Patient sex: M
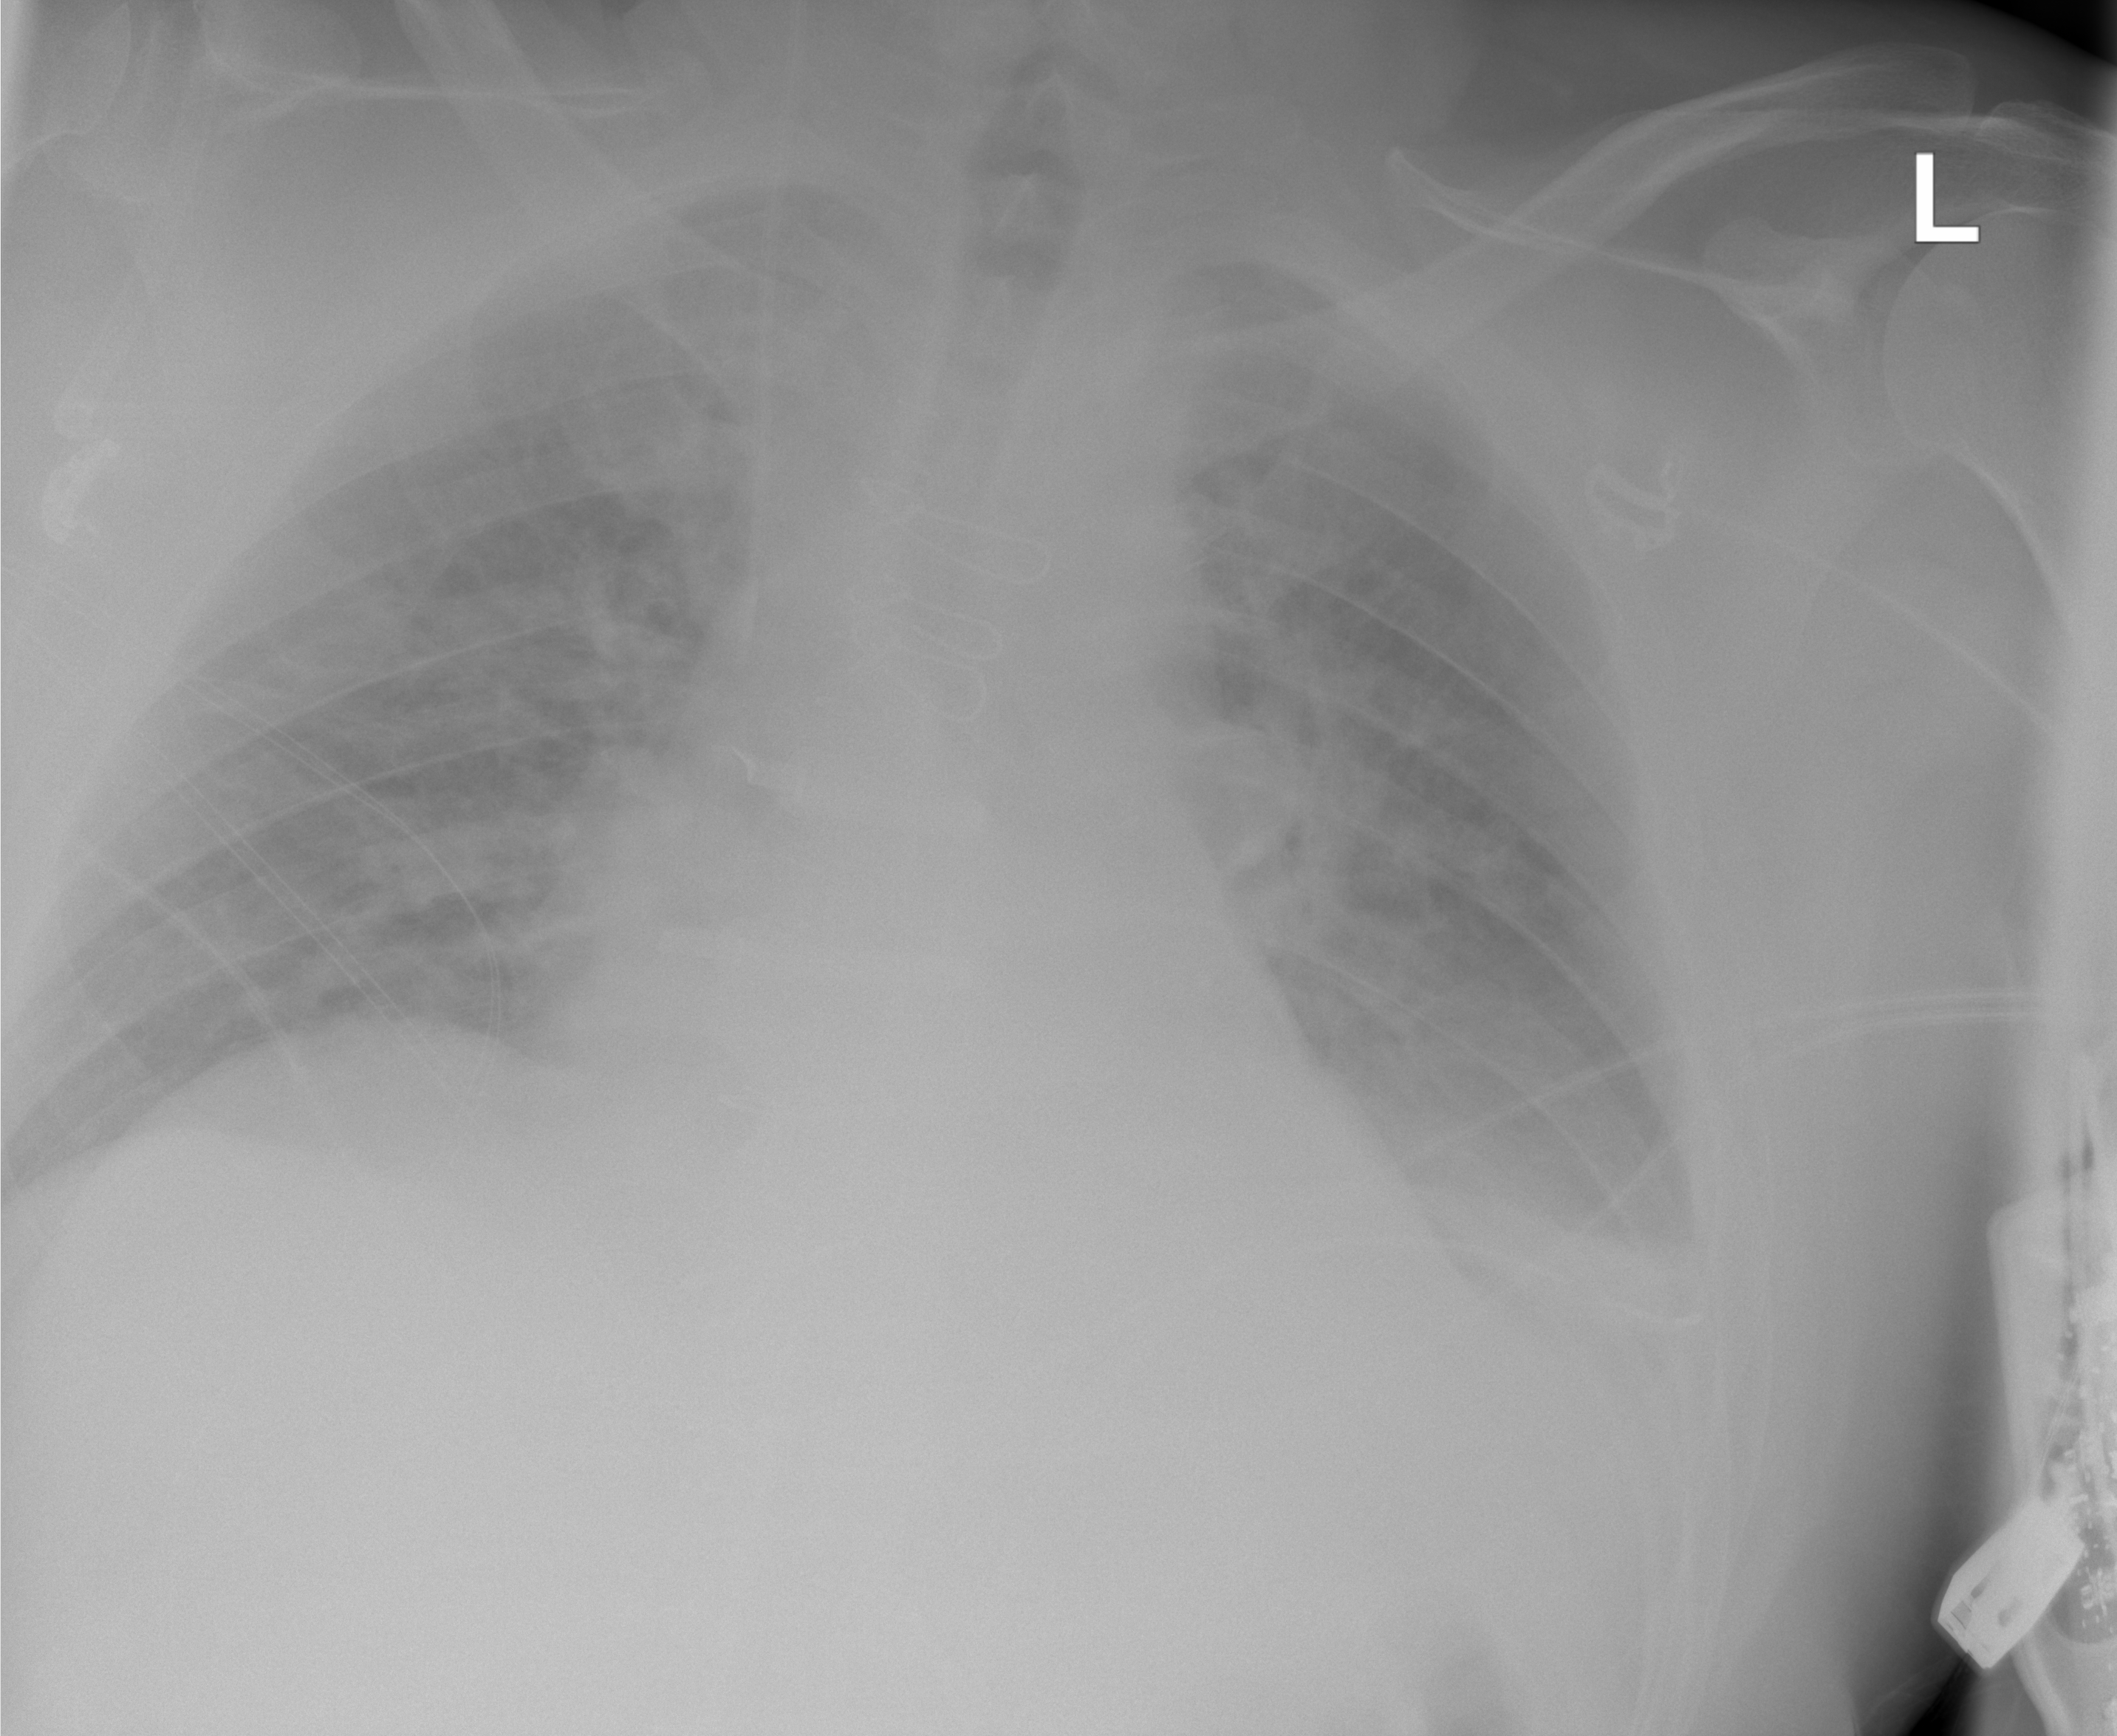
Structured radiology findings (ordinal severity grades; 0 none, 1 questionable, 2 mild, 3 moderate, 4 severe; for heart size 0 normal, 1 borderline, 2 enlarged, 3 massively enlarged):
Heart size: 1
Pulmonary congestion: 2
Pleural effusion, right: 0
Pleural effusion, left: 0
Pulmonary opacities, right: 0
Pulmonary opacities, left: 0
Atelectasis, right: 1
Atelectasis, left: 0